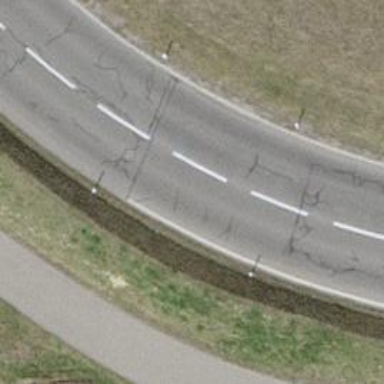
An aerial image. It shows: Secondary road with asphalt surface.